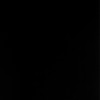
Label: not_dusty